Question: Im using <URL> of a single image to display on different pages.
The user always uploads the image 1000 x 1000 pixels and the original is used on a single product product page and the smaller version on an 'all products' page.
This works fine except the image that is being downsized has terrible quality. It's pixelated.
I'm using Laravel 4.2. My version of php is 5.5.11. And I'm developing with Xampp on my local host. I've looked at <URL> and I'm pretty sure GD is installed.
Is it because GD is not as good as imagick? Because I can't for the life of me seem to install that thing...
EDIT: This the problem! I finally managed to get imagick working and changed it to the driver. Great quality images.
Here's my route, though I don't think this is where the problem is:
'''
$file = Input::file('photo');
$fileName = Input::get('name').'.'.$file->getClientOriginalExtension();
$fileName= str_replace(' ', '_', $fileName);
$destinationPath = 'productphotos/';
// upload new image
Image::make($file->getRealPath())
// original
->save($destinationPath.$fileName)
// resize
->resize(300, 300) // set true if you want proportional image resize
->save($destinationPath.'resize'.$fileName, 100);
$aDetails = Input::all();
$aDetails["photo"] = $fileName;
$aDetails["smallphoto"] = 'resize'.$fileName;
Product::create($aDetails);
return Redirect::to("products/".Input::get("product_id"));
'''

You can see the difference between the stock test (original size 1000x1000) and testresize(300x300). They are both being displayed at 218x218.
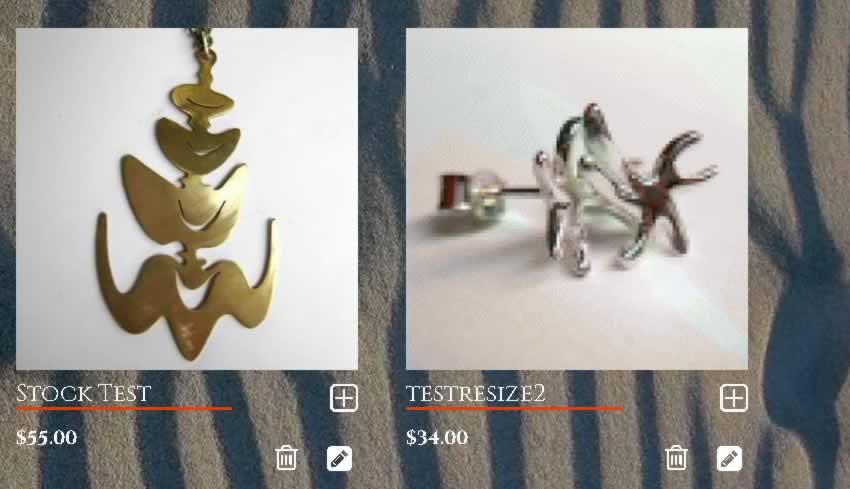
Answer: I finally managed to get imagick working and changed it to the driver. Great quality images. GD driver was the problem and the solution was to change to imagick driver.
Cheers!